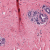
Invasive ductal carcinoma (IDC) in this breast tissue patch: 0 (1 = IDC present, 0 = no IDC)